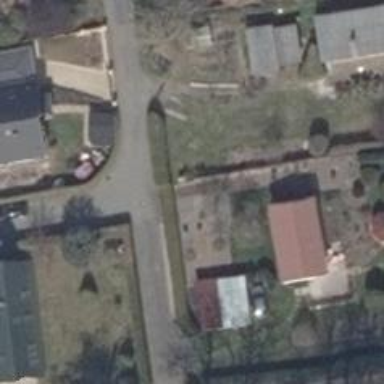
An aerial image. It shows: Residential road.